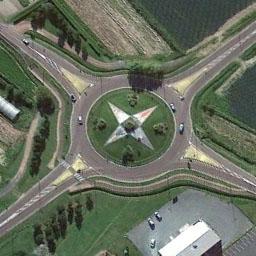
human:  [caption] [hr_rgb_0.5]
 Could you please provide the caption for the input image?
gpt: Several cars are next to the roundabout .

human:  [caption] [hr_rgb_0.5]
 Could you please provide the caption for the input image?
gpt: The roundabout connects four roads and a lawn is in the middle of the roundabout .

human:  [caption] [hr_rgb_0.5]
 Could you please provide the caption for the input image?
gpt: The roundabout is on the grass next to trees and buildings .

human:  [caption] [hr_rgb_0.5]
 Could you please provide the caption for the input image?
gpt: There are several moving vehicles on the road at the roundabout, And there are some buildings and a large area of ​​farmland around the roundabout .

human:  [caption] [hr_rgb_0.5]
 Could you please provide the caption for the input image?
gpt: There are some green lawns around the roundabout .